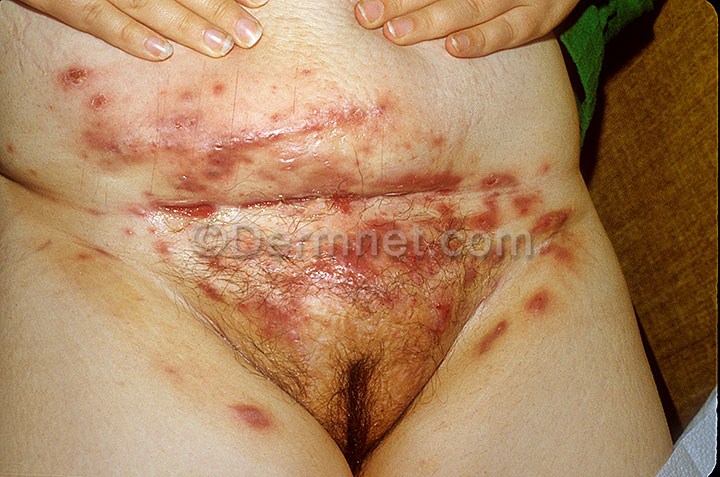
Disease: Acne and Rosacea Photos